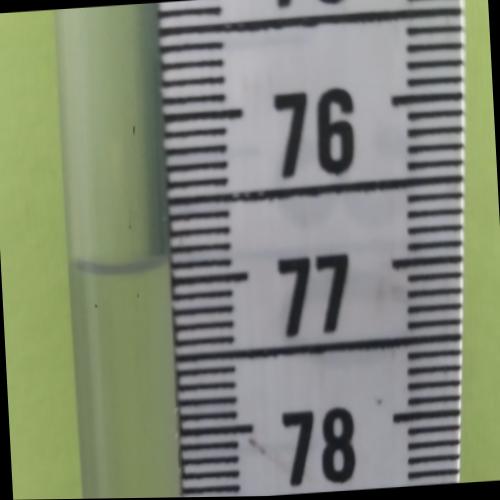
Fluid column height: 76.9 cm